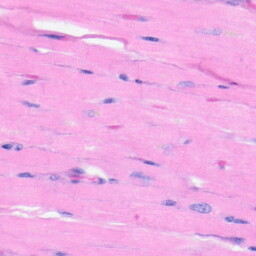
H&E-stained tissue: Heart